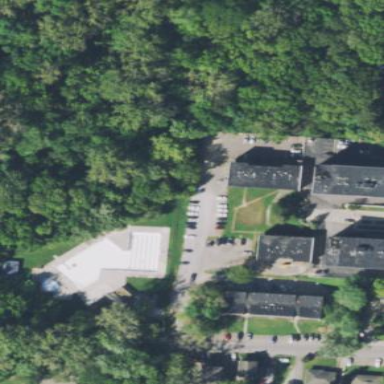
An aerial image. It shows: Street-side parking area.